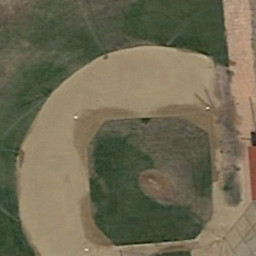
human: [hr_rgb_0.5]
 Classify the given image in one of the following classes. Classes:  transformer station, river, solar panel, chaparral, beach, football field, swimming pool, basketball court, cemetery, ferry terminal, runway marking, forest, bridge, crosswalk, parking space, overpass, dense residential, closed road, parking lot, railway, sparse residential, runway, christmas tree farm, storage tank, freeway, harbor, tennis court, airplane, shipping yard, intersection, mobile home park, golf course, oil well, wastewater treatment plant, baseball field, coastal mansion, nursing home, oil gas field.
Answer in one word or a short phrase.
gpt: baseball field